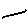
Label: line